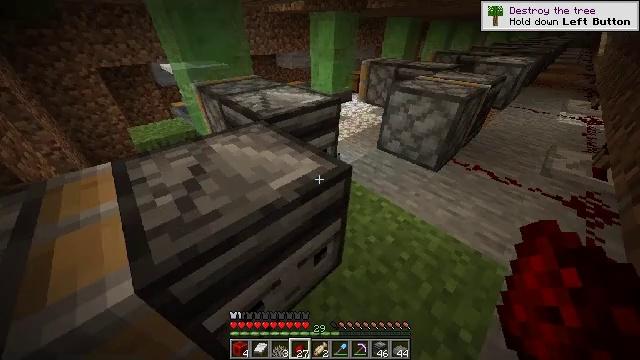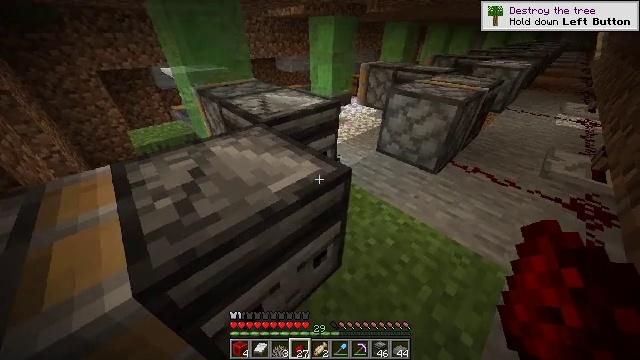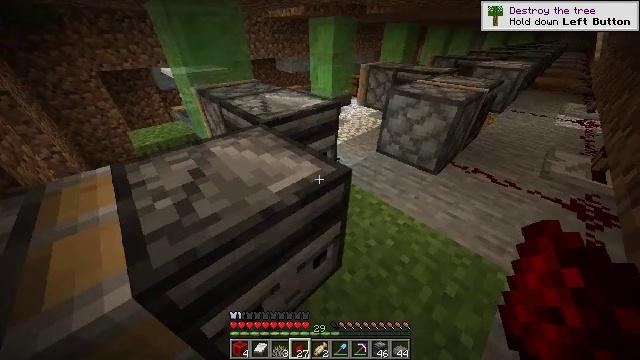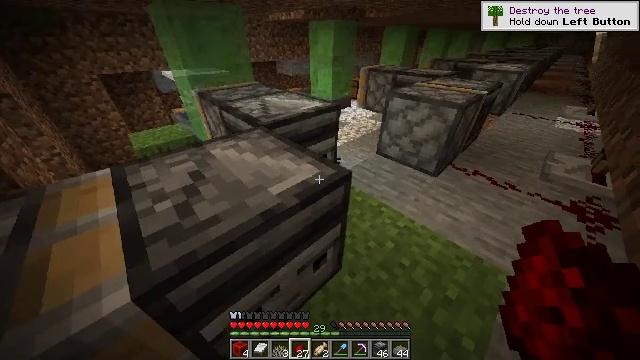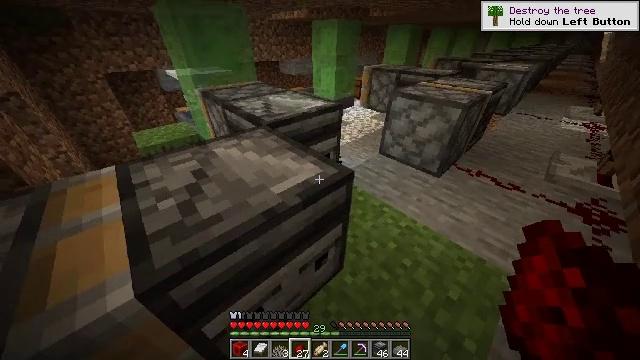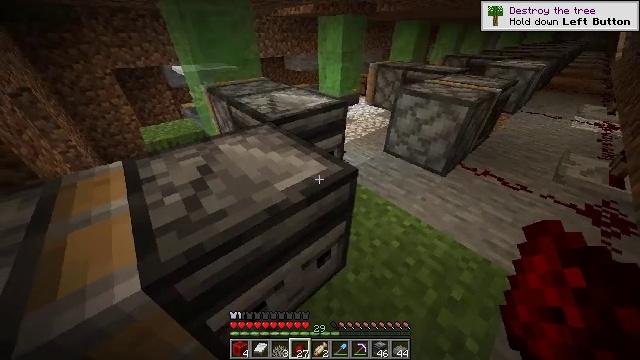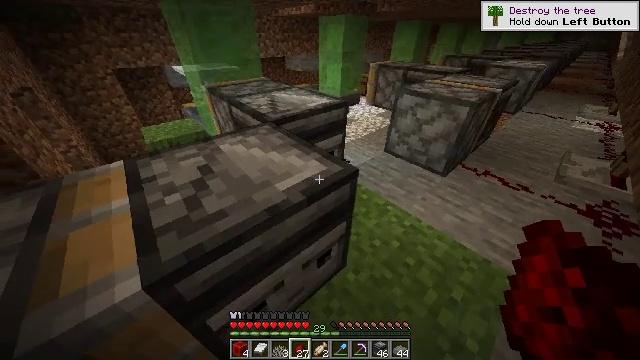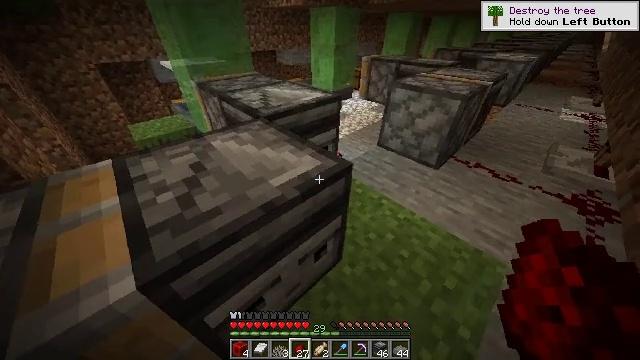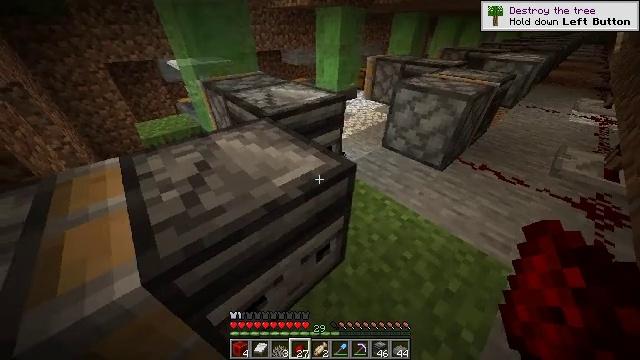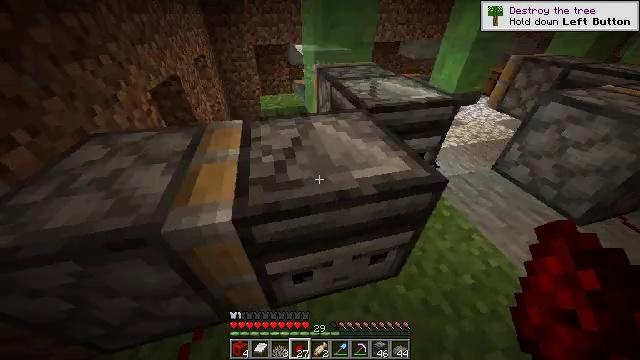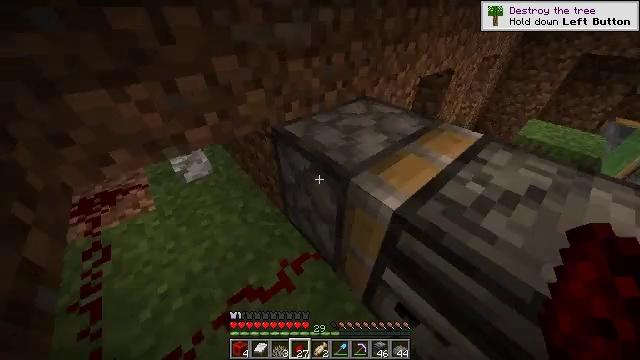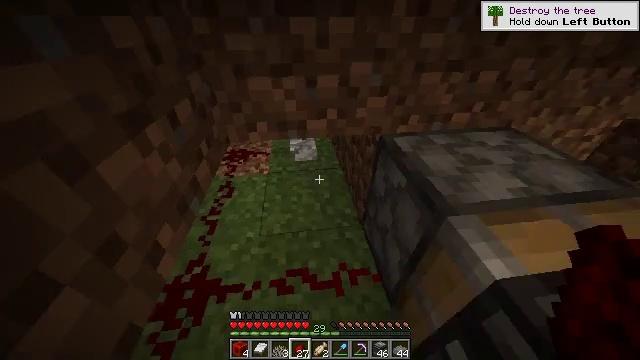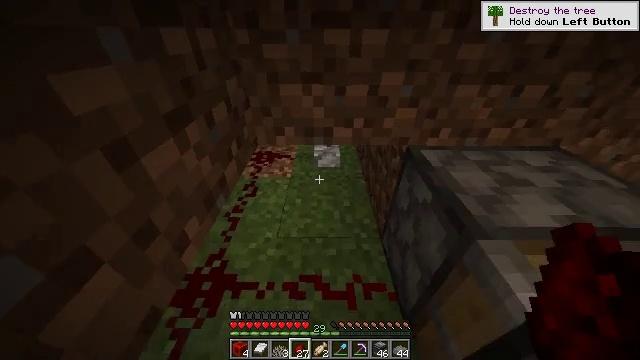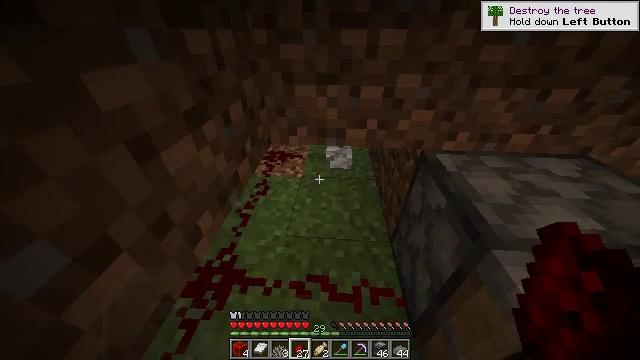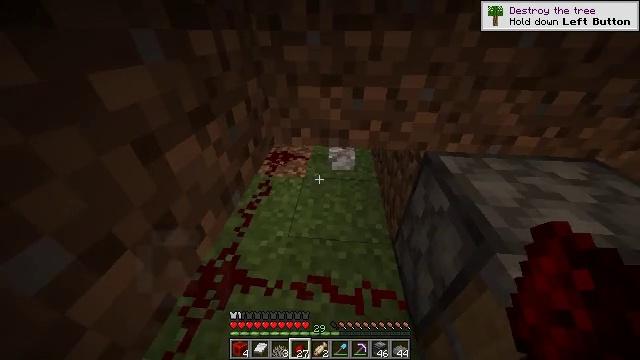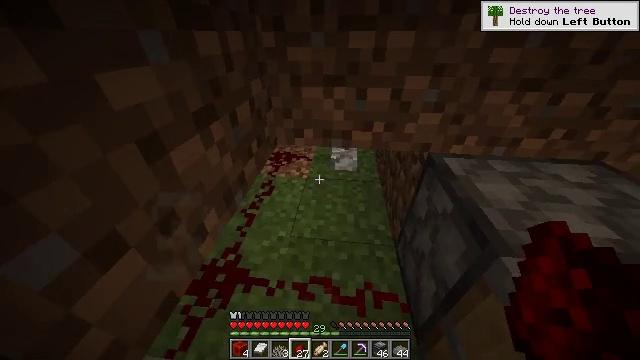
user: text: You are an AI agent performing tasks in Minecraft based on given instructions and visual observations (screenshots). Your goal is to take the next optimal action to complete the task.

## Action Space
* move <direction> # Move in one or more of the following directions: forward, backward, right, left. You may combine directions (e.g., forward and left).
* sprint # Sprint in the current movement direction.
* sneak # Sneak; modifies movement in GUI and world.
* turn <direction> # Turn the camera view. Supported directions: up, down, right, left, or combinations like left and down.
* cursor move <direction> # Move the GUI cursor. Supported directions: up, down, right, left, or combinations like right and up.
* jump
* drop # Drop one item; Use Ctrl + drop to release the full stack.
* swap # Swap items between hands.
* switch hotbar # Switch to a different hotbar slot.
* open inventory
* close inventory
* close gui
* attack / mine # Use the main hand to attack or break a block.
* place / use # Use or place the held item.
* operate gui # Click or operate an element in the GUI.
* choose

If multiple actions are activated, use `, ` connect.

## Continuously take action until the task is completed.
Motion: motion action
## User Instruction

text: Collect the observer.
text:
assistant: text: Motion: no_op
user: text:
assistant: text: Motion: no_op
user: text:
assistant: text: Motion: no_op
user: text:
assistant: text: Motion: no_op
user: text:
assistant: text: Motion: turn left
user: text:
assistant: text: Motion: no_op
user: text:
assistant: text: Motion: turn right and down
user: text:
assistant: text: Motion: turn left
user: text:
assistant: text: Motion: turn left and down
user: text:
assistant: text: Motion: turn left
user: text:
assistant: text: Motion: turn left and up
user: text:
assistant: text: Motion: turn left and up
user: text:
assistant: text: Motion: turn left
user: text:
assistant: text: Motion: no_op
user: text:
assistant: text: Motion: no_op
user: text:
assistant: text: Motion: no_op
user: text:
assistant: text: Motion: no_op
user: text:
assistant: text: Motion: turn right
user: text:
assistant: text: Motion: turn right and up
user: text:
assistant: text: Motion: turn right and up
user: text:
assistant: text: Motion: turn right
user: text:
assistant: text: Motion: no_op
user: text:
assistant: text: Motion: use / place
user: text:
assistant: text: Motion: use / place
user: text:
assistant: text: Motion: use / place
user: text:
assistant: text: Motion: no_op
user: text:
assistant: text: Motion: no_op
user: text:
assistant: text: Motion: no_op
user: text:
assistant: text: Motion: no_op
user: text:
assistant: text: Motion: no_op